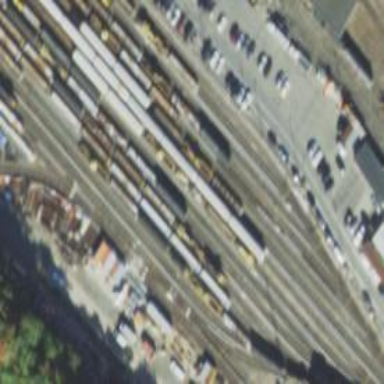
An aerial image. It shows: Yard meant for service. The rail tracks are electrified at the top.